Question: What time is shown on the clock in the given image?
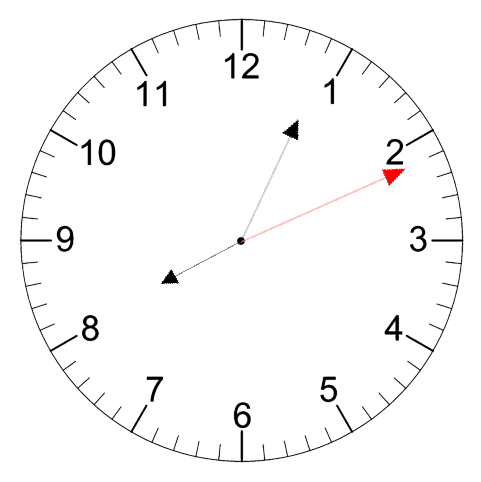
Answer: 08:04:11